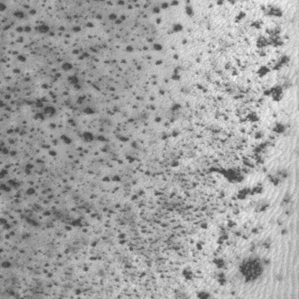
Label: frost